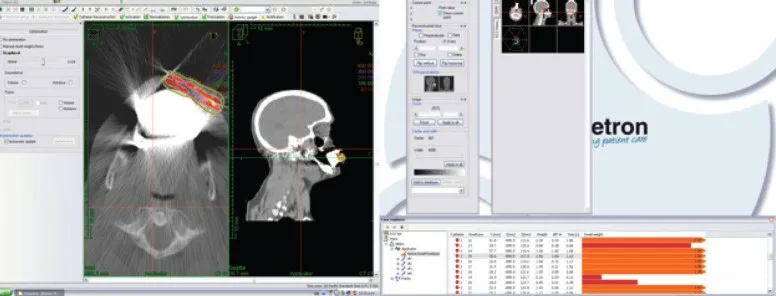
Simulation of HDRIB with 192Ir for irradiation of the patient's tumour.
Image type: radiology (mri)